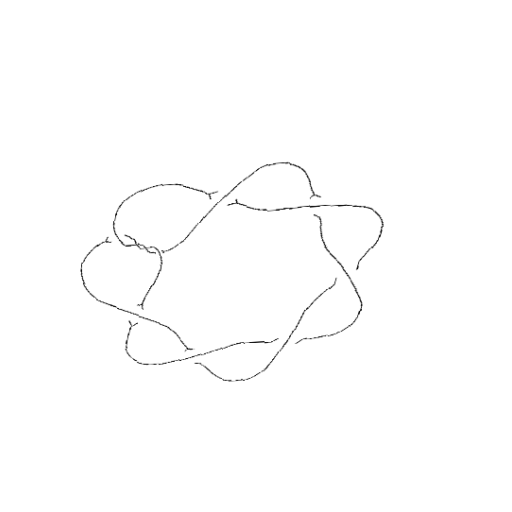
Crossing number: 10